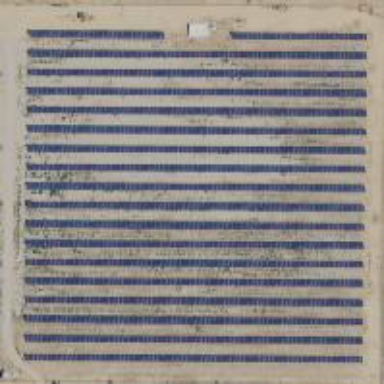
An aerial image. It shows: Solar power plant utilizing photovoltaic technology.